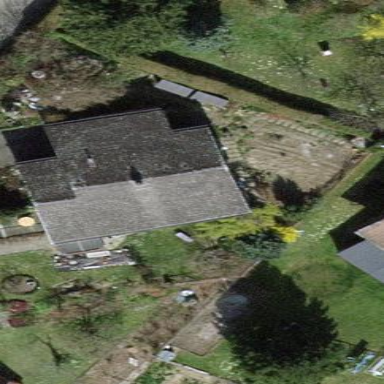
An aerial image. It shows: Detached building.